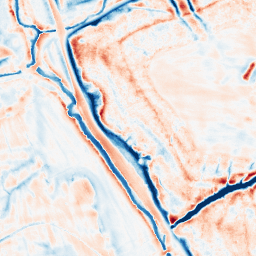
Category: edge_preserving
Decomposition family: bilateral
Decomposition parameters: d: 21
sigma_color: 50
sigma_space: 150
Upsampling method: bicubic_3x
Upsampling parameters: scale: 3
Upsampling scale: 3